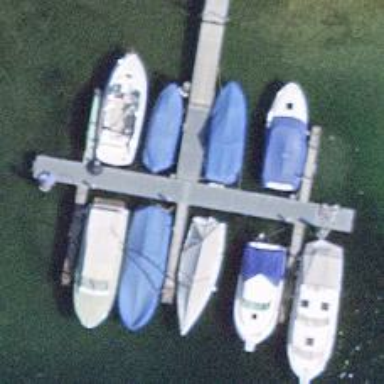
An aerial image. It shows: Man-made pier.